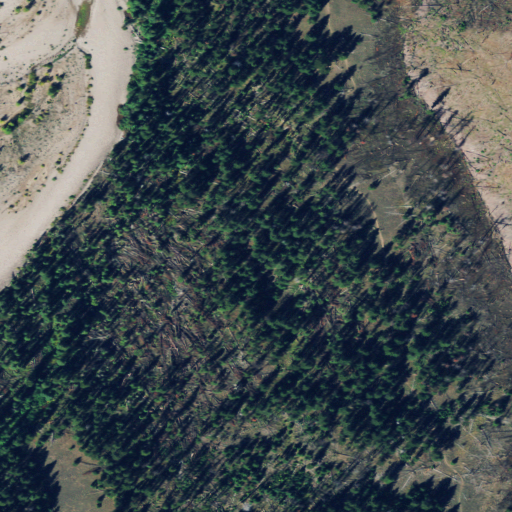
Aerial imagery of plain(s) in Montana named Independence Park containing evergreen forest, shrub, grassland, and open water